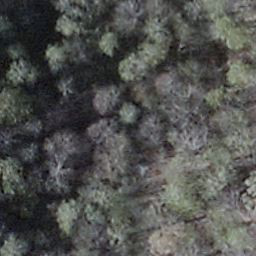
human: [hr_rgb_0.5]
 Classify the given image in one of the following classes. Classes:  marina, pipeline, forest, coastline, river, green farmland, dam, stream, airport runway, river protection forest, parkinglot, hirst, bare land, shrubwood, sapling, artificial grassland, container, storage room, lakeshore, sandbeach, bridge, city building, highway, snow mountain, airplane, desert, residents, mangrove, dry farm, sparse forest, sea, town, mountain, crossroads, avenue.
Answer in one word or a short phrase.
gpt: shrubwood